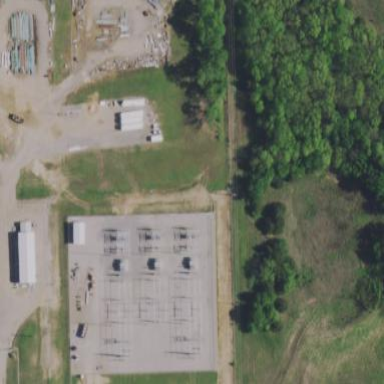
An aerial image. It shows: Power substation.